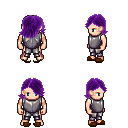
a pixel art fantasy rpg character, male body template, human, light skin, steel chest armor, metal pants, purple swoop hairstyle, brown slippers, four views (front, back, left, right), 2x2 character sprite sheet, small pixel art, hard edges, no anti-aliasing